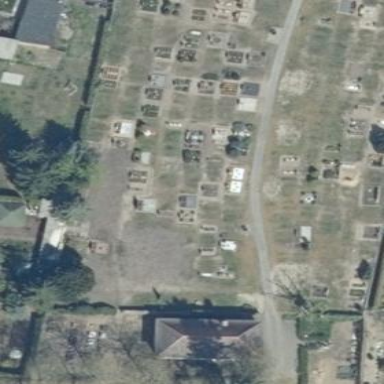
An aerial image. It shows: Cemetery.